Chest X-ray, PA view. Patient: 53 years old, sex F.
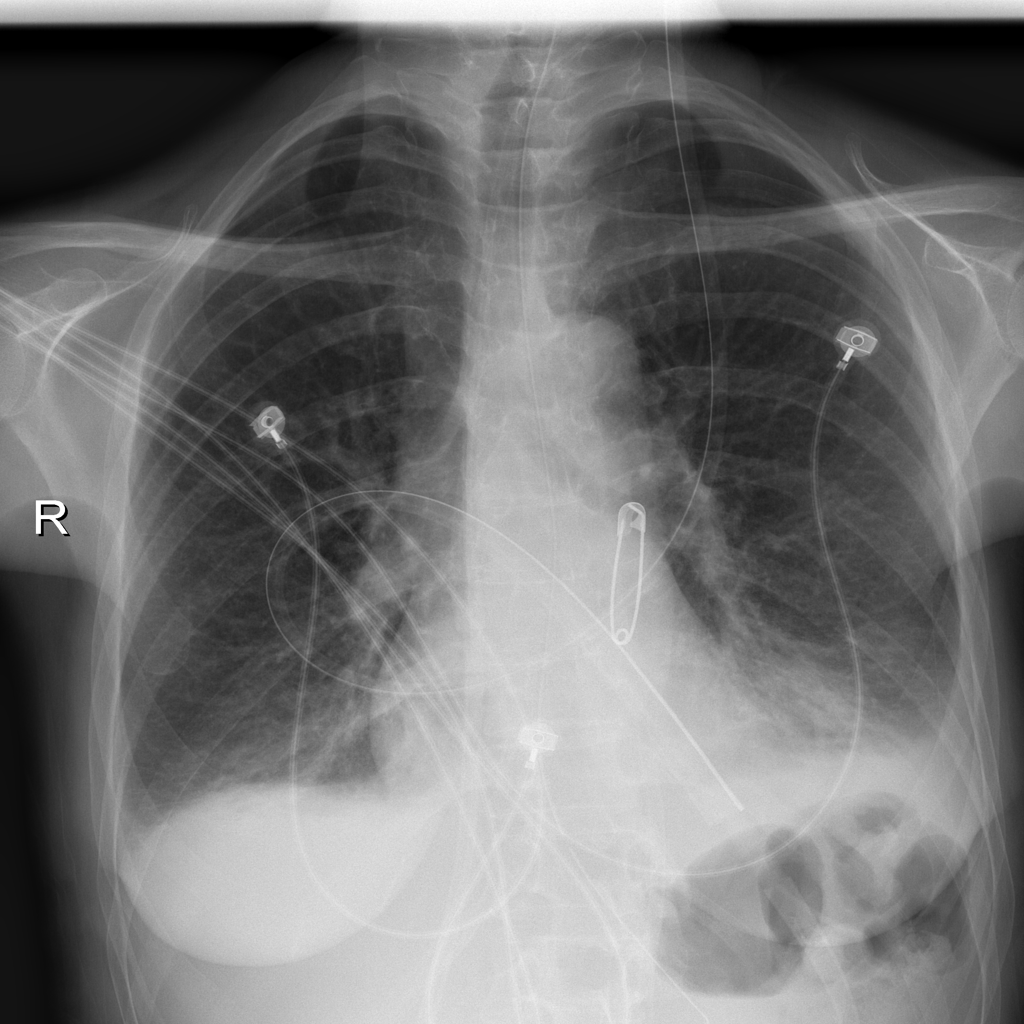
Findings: Effusion, Infiltration